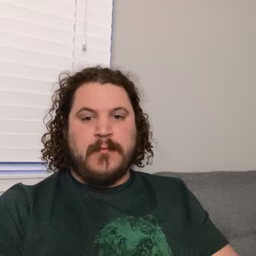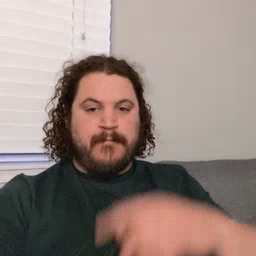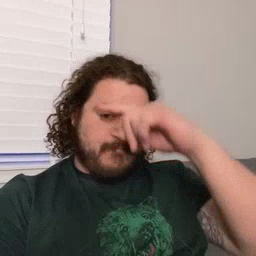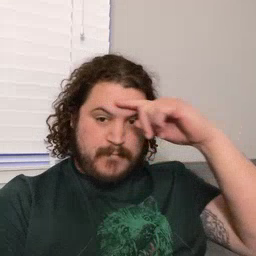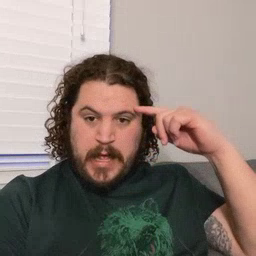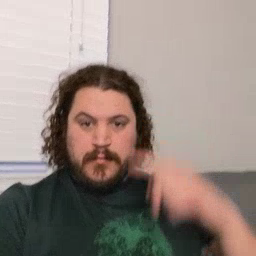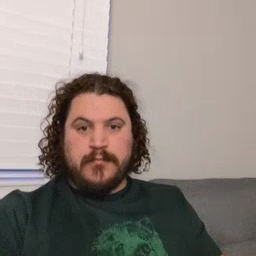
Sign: black